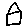
Label: house